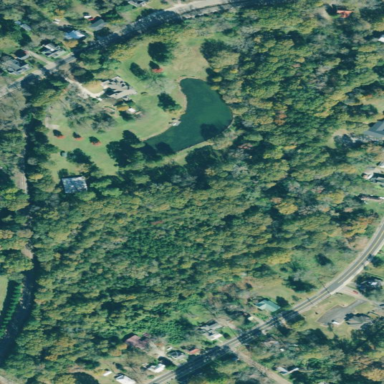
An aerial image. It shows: Beautiful woodland area.